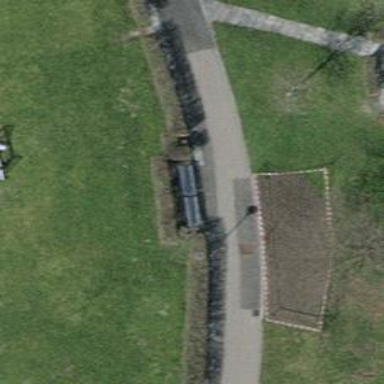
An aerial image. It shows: Bench.